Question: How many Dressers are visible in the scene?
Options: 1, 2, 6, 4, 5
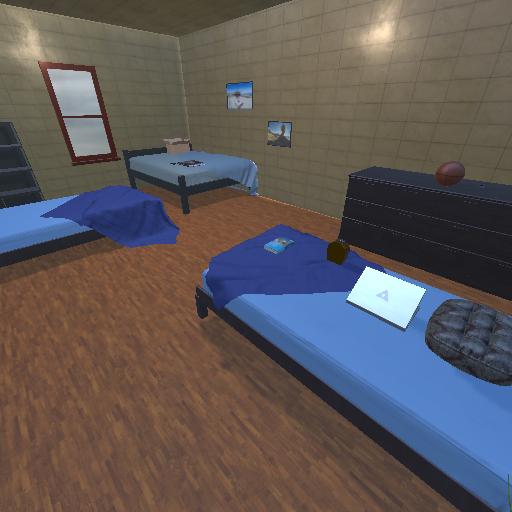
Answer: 1